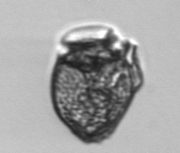
Label: Dinophysis_norvegica